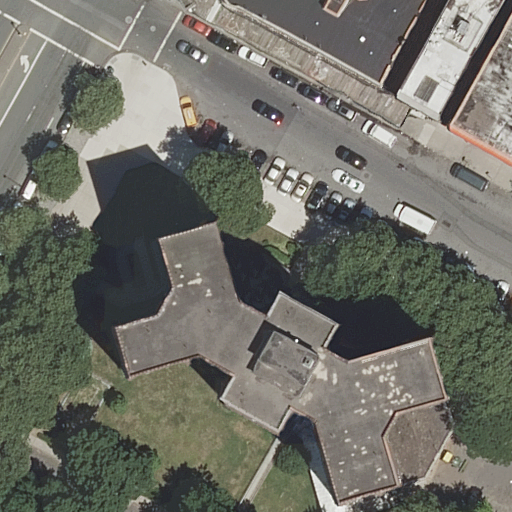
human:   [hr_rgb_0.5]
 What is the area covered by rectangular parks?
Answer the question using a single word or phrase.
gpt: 51m2

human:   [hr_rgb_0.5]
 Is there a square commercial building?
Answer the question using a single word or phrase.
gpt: no

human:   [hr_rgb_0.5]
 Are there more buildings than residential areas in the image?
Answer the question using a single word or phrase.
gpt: yes

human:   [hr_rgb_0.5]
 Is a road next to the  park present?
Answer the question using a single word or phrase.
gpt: yes

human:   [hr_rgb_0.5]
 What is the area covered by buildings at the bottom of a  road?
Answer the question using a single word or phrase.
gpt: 1692m2

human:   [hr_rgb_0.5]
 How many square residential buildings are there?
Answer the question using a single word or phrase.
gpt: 0

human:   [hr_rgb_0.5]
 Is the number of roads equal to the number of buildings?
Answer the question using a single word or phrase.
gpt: no

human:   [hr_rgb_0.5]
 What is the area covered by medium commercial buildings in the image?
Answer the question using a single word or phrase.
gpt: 0m2

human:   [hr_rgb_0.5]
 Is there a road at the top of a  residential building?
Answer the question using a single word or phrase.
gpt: yes

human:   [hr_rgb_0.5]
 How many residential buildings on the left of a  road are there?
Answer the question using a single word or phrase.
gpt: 0

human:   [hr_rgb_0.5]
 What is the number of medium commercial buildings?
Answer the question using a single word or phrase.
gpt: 0

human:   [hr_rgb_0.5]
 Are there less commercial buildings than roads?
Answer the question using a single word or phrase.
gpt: yes

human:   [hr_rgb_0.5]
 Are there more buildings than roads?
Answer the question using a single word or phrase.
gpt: no

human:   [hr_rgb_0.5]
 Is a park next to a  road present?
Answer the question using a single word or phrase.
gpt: yes

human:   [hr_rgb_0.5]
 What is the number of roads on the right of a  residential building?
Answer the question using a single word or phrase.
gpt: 0

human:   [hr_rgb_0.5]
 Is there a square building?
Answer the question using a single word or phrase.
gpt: no

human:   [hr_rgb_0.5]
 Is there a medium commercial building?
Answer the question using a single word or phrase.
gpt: no

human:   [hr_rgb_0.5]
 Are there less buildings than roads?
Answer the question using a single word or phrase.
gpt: yes

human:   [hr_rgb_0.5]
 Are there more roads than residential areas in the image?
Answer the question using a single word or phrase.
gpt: yes

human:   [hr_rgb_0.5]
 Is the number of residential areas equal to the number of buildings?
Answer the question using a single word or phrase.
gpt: no

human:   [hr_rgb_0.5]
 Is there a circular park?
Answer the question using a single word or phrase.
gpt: no

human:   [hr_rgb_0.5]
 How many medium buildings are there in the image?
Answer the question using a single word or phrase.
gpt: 3

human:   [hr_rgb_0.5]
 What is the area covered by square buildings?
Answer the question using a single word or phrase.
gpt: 0m2

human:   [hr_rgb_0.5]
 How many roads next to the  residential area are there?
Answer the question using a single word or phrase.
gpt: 5

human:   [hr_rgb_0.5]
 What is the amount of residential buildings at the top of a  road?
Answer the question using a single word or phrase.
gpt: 3

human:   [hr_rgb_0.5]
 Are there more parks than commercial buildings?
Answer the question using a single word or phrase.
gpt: yes

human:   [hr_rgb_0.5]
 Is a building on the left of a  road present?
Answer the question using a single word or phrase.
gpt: no

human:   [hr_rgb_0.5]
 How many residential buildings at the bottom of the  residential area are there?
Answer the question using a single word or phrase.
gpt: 0

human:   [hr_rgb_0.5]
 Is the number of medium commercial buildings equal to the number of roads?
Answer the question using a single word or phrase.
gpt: no

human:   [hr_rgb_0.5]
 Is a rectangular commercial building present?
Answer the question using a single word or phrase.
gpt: no

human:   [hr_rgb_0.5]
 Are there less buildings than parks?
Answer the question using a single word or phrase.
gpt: no

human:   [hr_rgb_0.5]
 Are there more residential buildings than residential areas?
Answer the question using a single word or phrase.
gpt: yes

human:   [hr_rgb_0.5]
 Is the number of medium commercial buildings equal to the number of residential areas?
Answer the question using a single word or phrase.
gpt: no

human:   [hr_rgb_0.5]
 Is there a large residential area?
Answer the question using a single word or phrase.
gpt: yes

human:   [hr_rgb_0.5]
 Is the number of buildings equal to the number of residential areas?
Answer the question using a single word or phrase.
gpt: no

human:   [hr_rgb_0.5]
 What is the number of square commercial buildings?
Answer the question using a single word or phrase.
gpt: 0